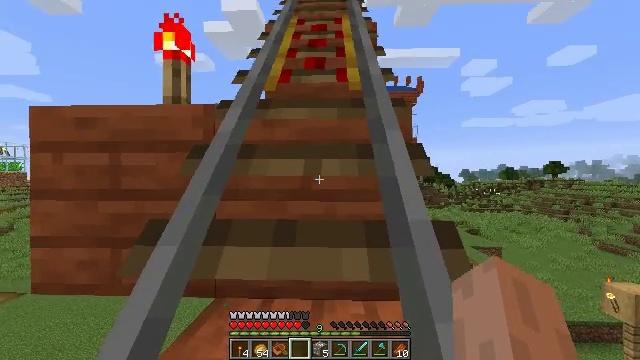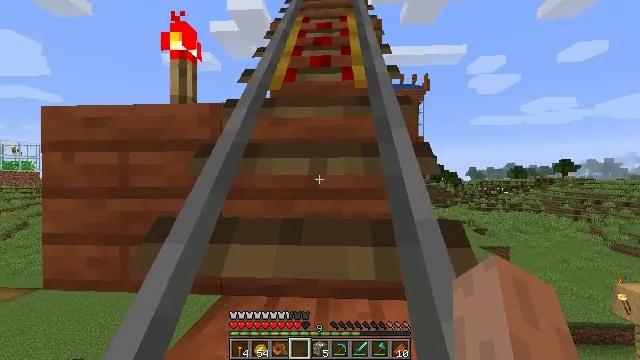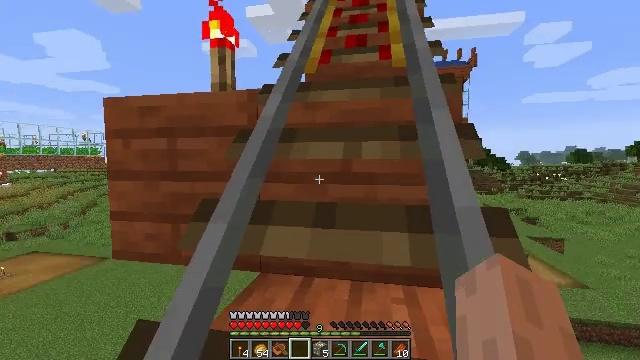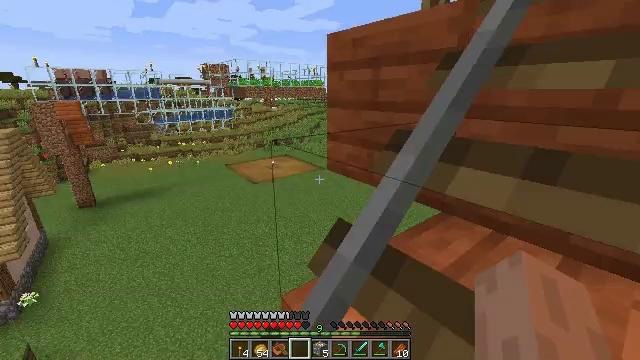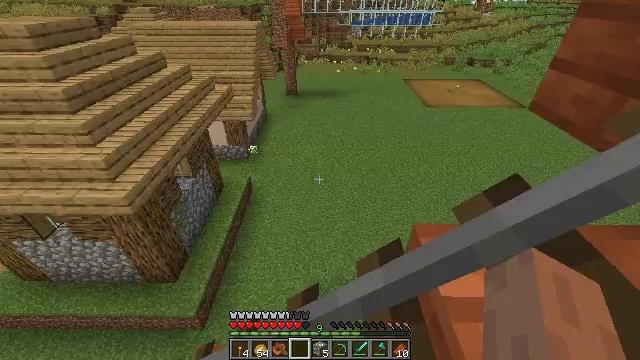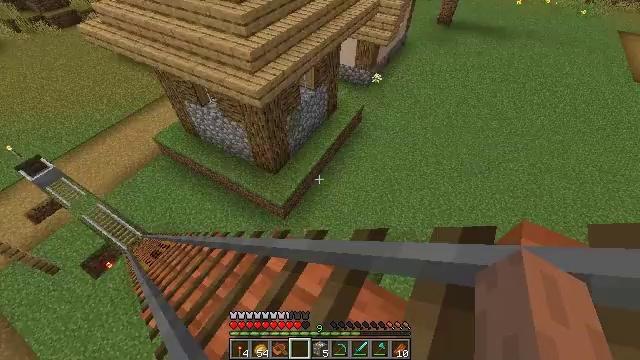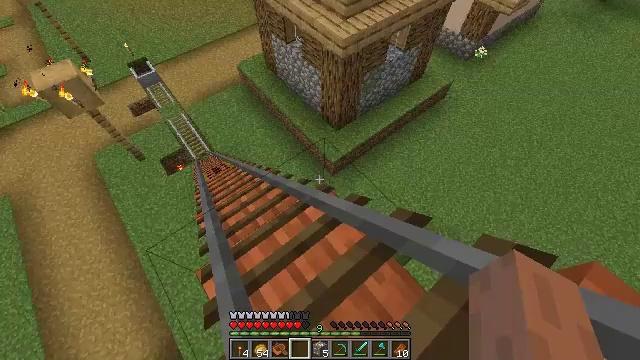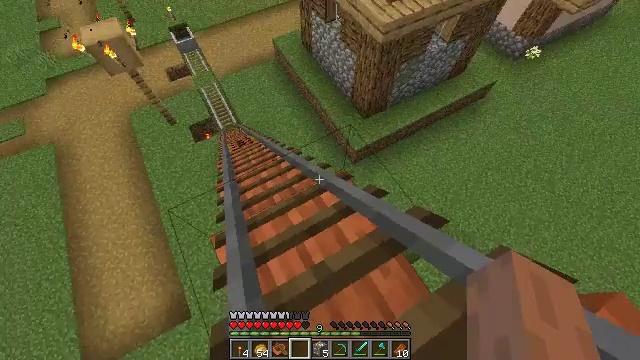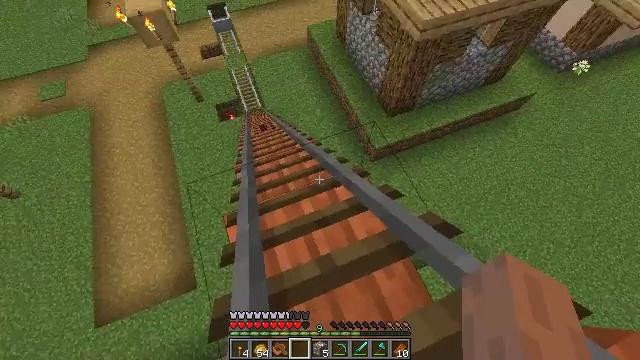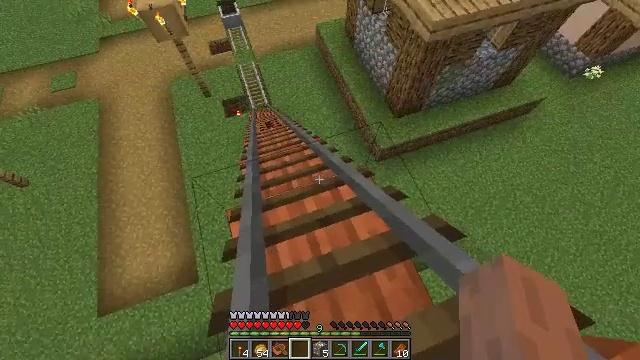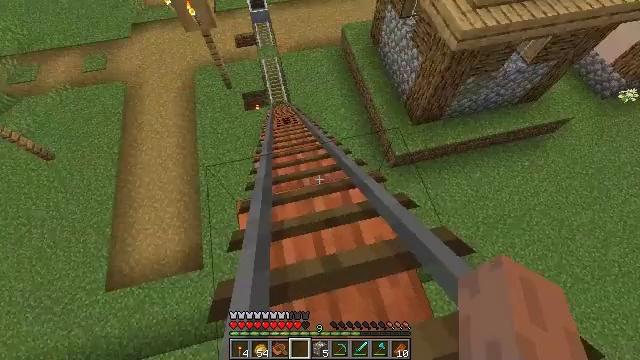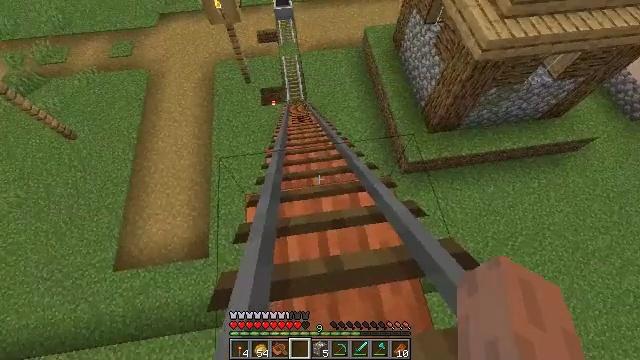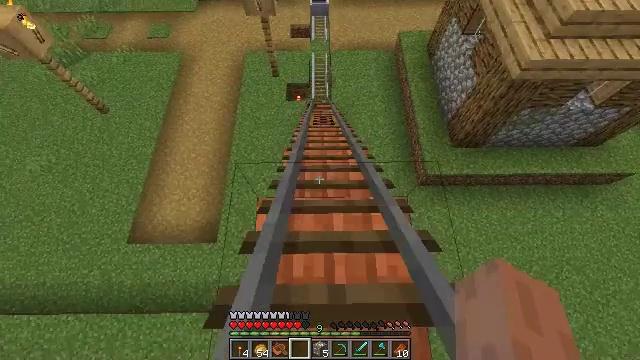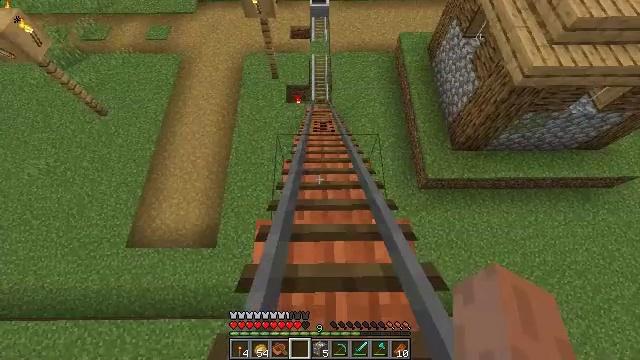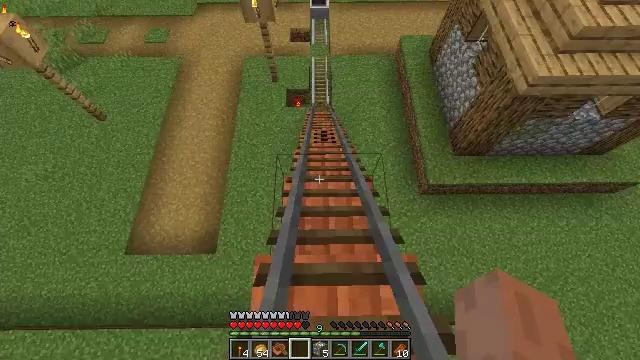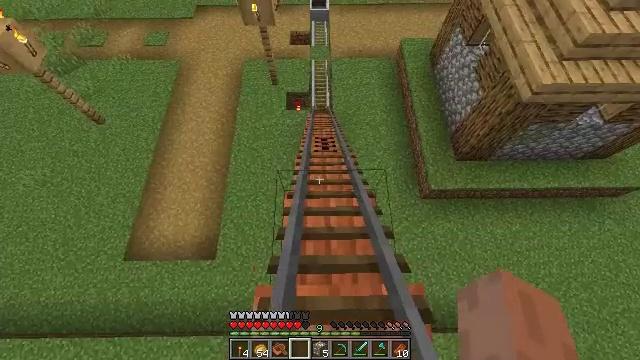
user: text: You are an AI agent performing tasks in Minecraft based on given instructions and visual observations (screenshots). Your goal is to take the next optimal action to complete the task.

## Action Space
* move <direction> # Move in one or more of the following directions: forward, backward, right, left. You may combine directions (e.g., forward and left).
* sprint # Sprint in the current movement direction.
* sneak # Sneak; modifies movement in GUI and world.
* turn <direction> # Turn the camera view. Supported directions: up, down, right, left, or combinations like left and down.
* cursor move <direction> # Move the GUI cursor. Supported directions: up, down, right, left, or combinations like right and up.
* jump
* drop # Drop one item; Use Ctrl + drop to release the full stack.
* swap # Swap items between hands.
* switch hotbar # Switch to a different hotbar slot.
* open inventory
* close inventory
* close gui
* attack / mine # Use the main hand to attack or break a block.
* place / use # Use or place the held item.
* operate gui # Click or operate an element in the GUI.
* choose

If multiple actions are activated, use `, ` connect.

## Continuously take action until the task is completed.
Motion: motion action
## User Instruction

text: Break the powered rail to collect it.
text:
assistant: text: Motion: turn left
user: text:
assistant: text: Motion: turn left and down
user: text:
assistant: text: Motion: turn left and down
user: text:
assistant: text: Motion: turn left and down
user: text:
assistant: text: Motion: turn left and down
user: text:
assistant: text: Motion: turn left and down
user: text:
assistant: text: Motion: turn left and down
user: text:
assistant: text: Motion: turn left and down
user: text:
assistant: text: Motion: turn left
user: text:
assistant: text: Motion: turn left
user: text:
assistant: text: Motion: turn left
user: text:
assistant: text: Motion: move forward, turn left
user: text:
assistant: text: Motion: move forward
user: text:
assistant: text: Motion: move forward
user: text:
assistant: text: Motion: move forward
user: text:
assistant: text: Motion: move forward
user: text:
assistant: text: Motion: move forward
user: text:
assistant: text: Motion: move forward
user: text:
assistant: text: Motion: move forward, turn down
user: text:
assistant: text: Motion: move forward, turn down
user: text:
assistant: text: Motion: move forward, turn right and down
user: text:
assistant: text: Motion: move forward, turn right and down
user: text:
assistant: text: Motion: move forward
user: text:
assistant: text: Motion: move forward
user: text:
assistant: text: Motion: move forward
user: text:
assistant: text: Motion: move forward
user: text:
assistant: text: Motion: move forward, turn left
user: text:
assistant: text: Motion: turn left and down
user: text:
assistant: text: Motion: turn down
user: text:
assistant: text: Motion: turn down